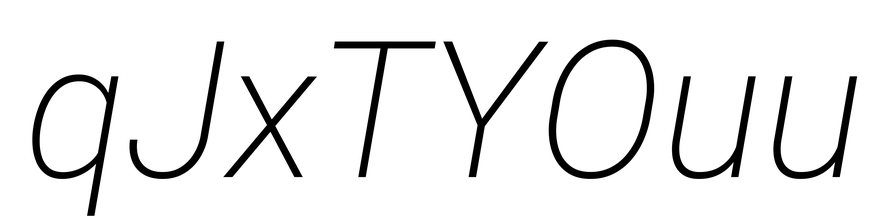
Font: Roboto-Italic_ExtraLight_Italic